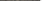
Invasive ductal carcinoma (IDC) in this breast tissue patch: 0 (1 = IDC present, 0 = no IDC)